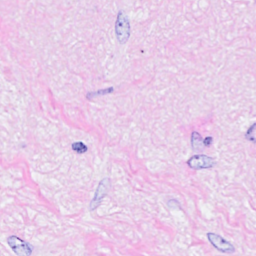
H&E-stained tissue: Breast